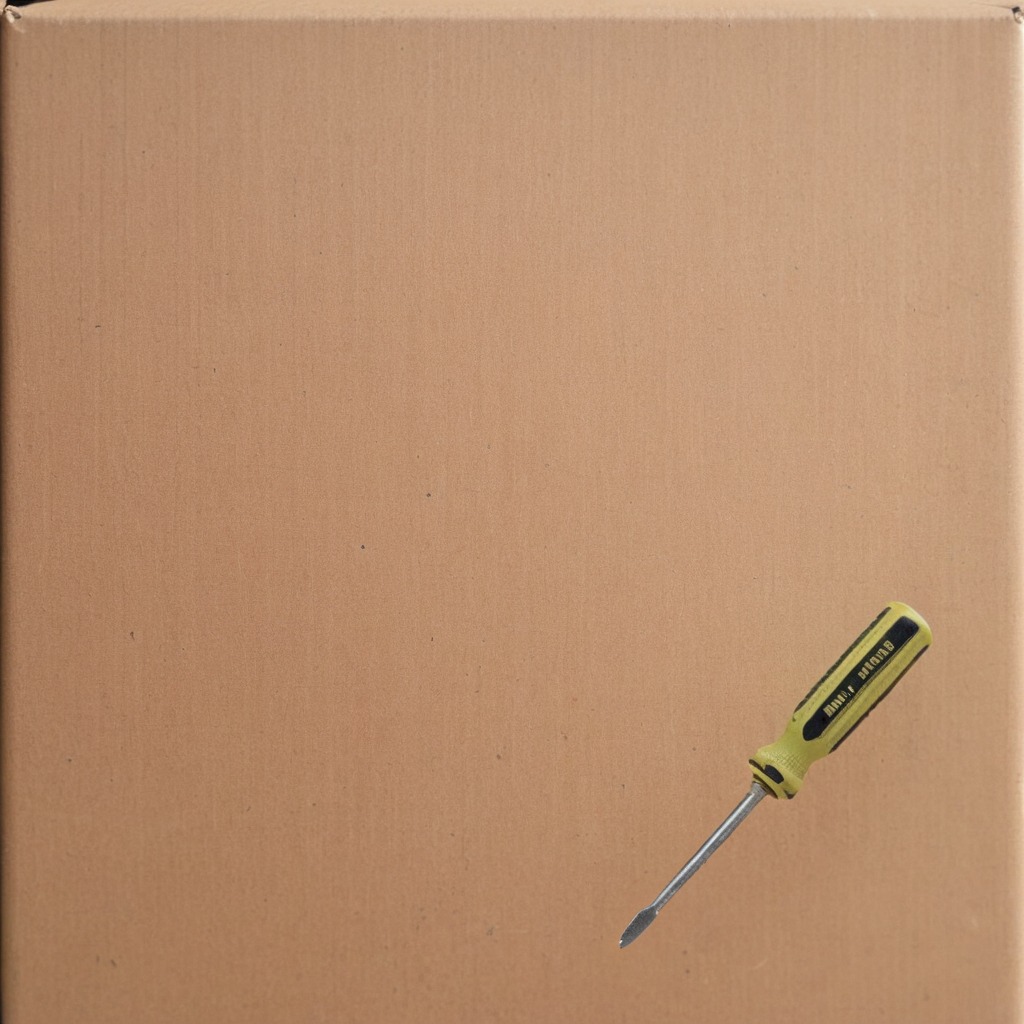
A screwdriver is lying on a cardboard box surface in an outdoor workshop during daytime bright natural light soft shadows slightly creased but